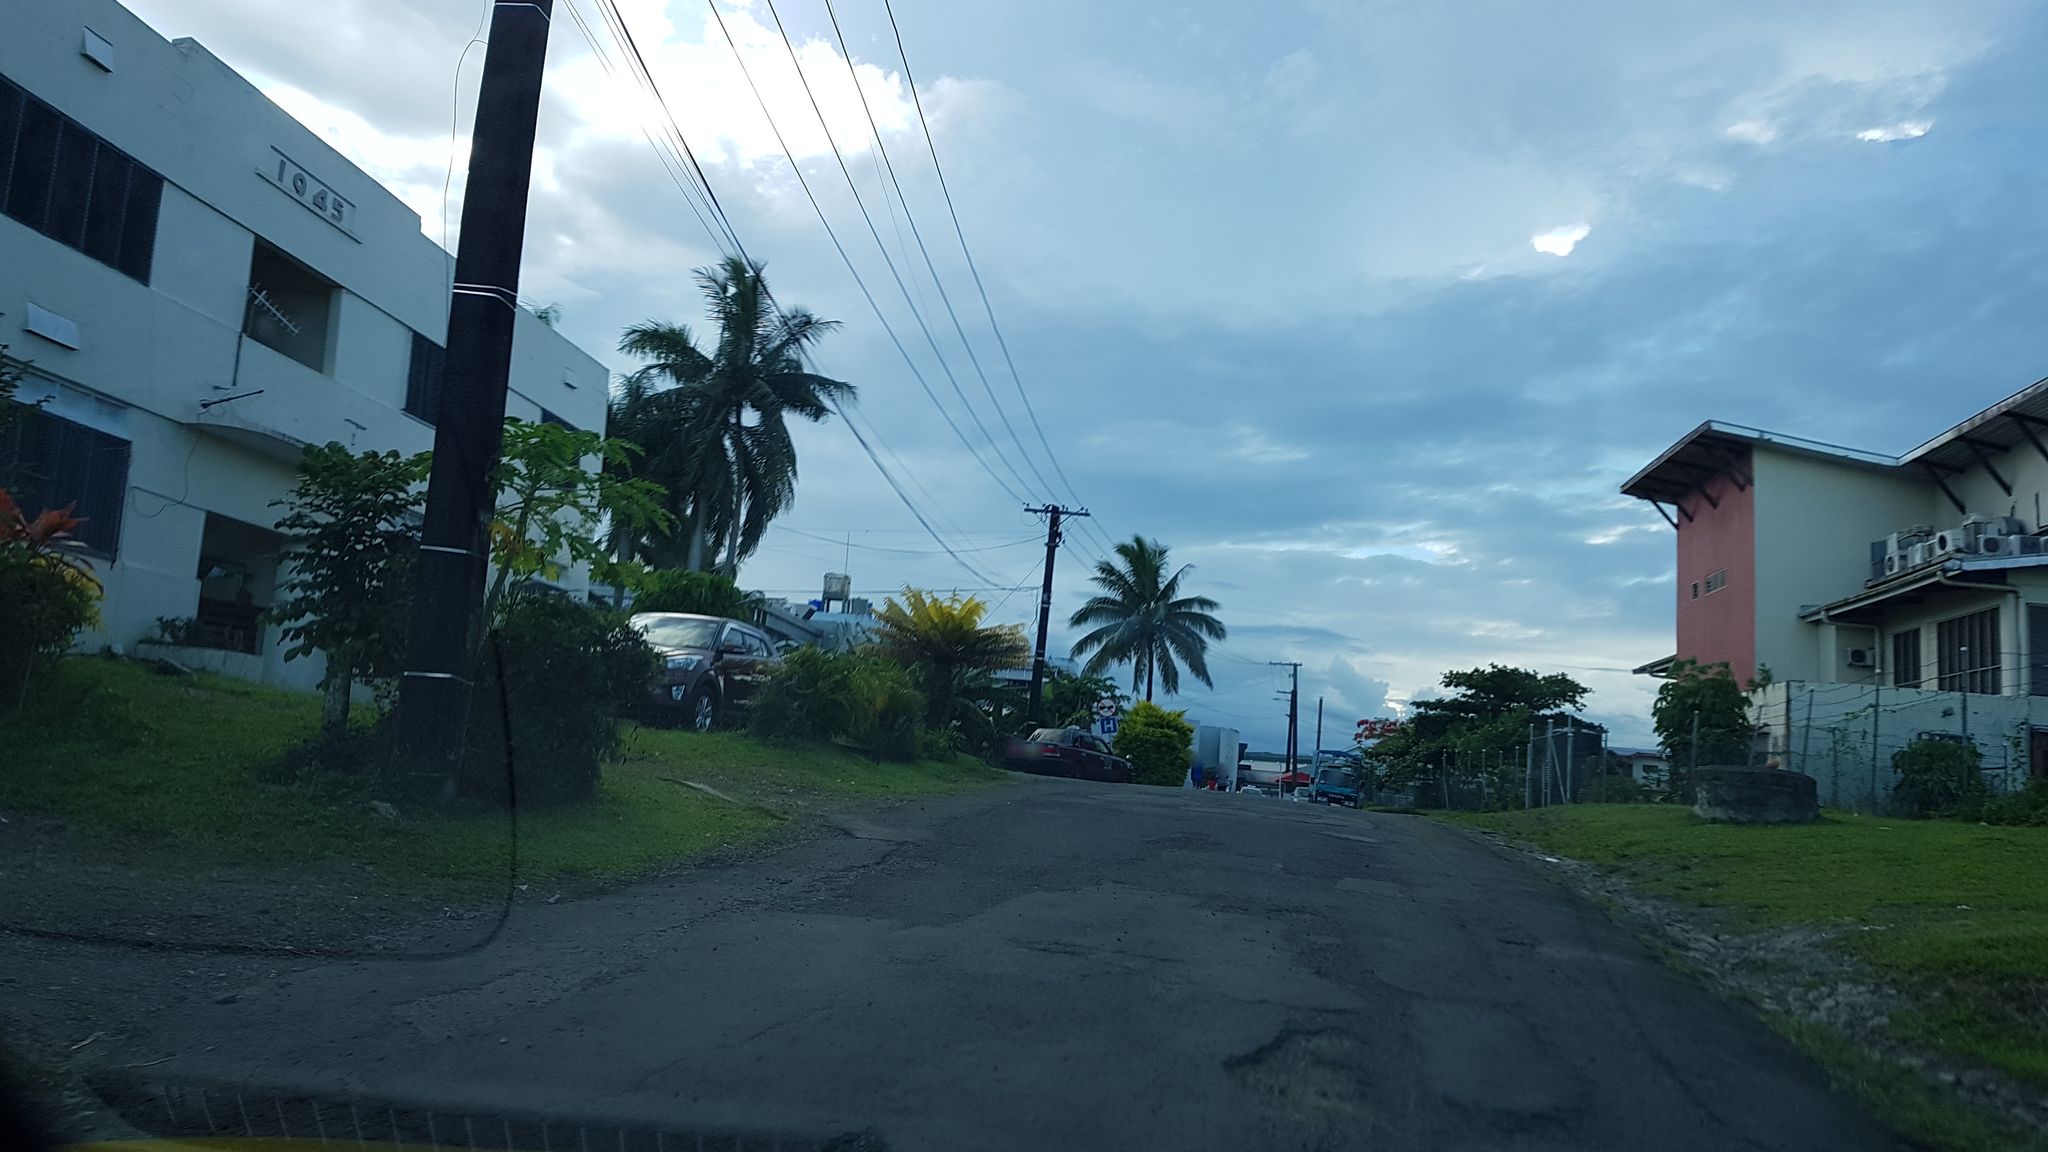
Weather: clear
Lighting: day
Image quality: good
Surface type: cycling surface
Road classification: unclassified, path
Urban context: urban centre
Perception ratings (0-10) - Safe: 5.3, Lively: 4.14, Beautiful: 7.39, Boring: 3.49, Depressing: 5.78, Wealthy: 5.02